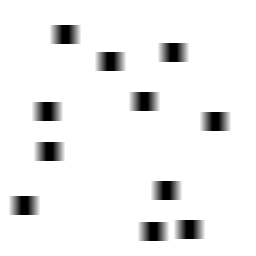
Squares: 11
Triangles: 0
Stars: 0
Total shapes: 11